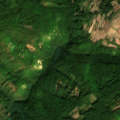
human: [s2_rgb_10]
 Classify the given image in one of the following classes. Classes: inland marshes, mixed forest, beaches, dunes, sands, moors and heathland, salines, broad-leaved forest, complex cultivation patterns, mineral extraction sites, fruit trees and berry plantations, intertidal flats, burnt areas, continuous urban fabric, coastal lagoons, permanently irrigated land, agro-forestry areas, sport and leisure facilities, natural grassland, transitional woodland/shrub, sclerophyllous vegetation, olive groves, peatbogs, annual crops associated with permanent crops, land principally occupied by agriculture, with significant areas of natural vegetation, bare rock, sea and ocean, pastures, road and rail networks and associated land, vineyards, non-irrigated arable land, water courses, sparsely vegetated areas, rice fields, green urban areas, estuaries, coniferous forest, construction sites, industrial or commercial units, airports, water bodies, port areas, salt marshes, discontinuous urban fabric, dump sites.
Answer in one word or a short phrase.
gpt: complex cultivation patterns, land principally occupied by agriculture, with significant areas of natural vegetation, broad-leaved forest, transitional woodland/shrub